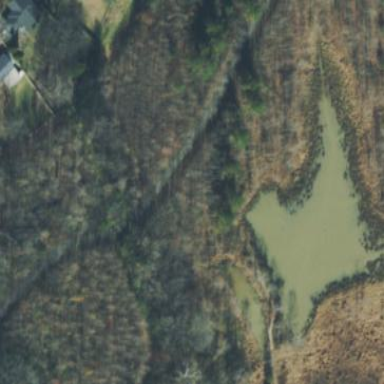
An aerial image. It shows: Serene pond surrounded by nature.